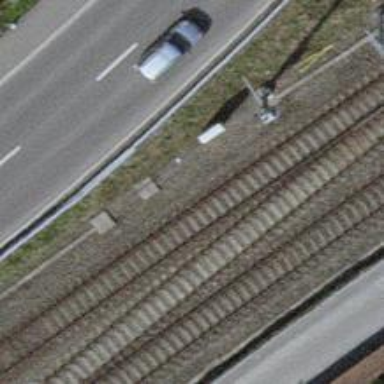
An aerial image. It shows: Rail siding with electrified contact lines.